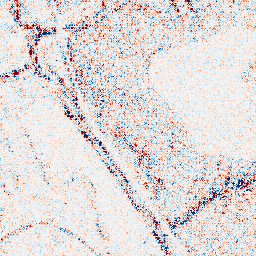
Category: wavelet
Decomposition family: wavelet_dwt
Decomposition parameters: wavelet: sym4
level: 1
Upsampling method: regularized
Upsampling parameters: scale: 4
lambda_reg: 0.001
Upsampling scale: 4